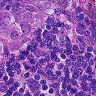
Metastatic tissue present: yes